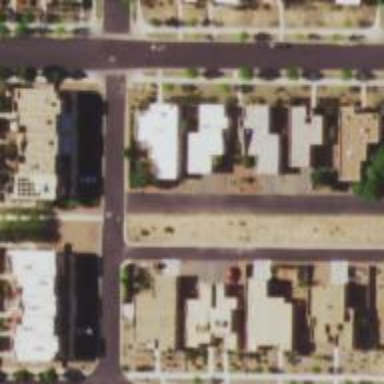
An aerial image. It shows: Alley with asphalt surface designated as service road.